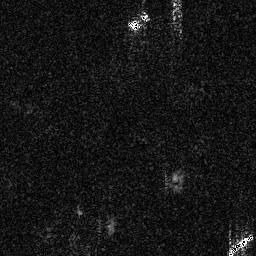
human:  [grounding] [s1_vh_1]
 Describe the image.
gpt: In the satellite image, there is  <ref>1 medium ship </ref> <box>[[88, 91, 98, 99, 0]]</box> located at bottom right.